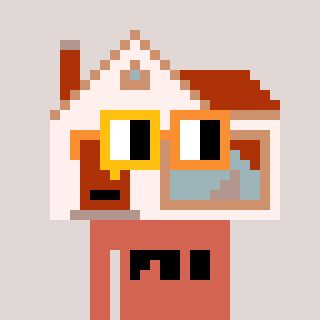
a pixel art character with square yellow and orange glasses, a house-shaped head and a peachy-colored body on a warm background